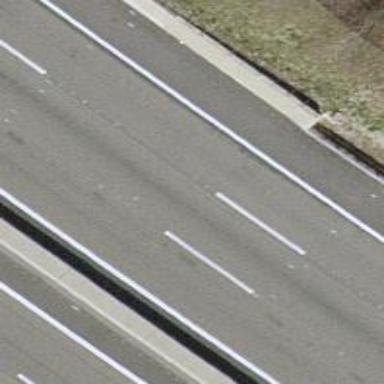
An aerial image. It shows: Motorway.